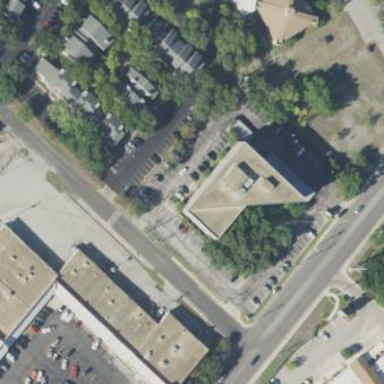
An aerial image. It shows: Office building.